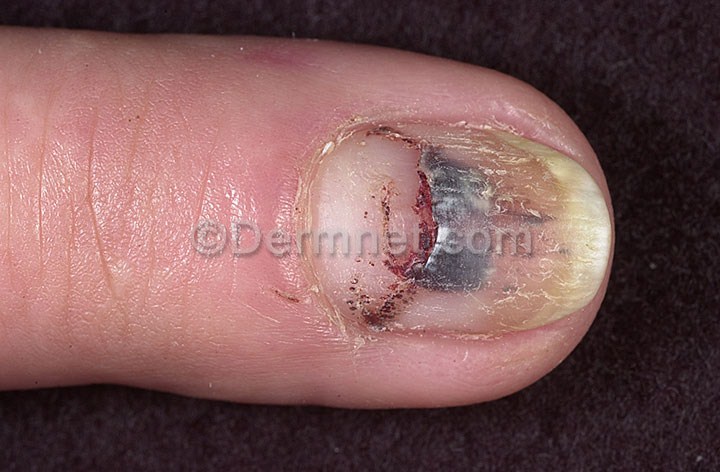
Disease: Nail Fungus and other Nail Disease